Field crop: tomato
Growth stage: 1
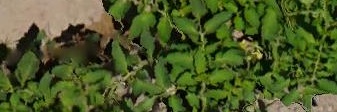
Species: tomato